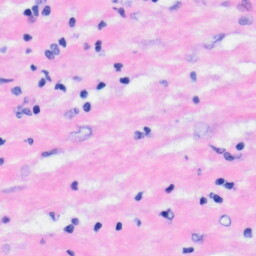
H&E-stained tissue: Liver